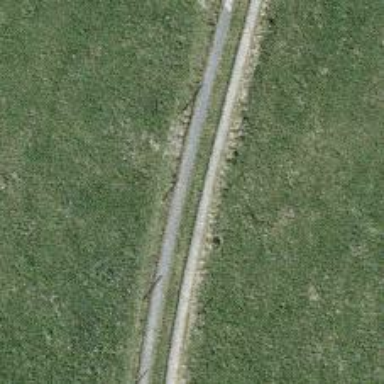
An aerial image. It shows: Track with grade2 tracktype.